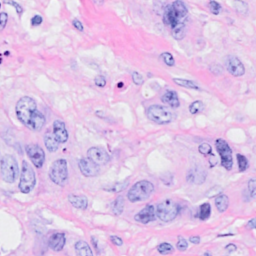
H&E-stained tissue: Breast